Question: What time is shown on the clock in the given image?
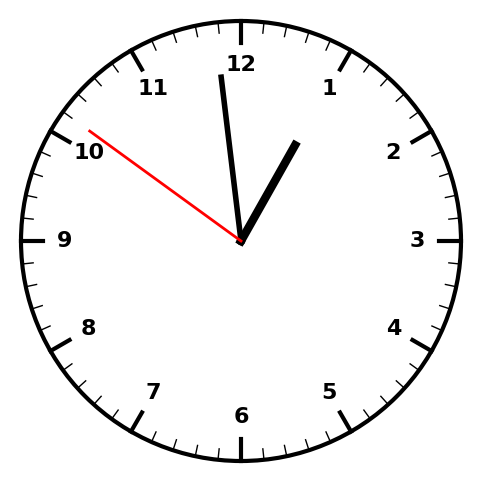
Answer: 12:58:51